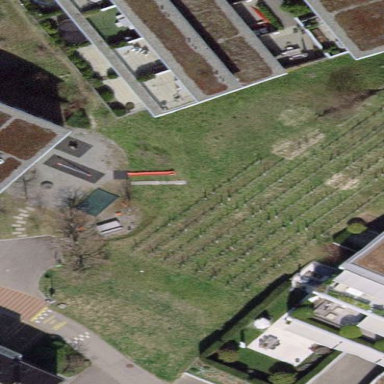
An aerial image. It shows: Playground area for leisure activities on the land.